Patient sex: M
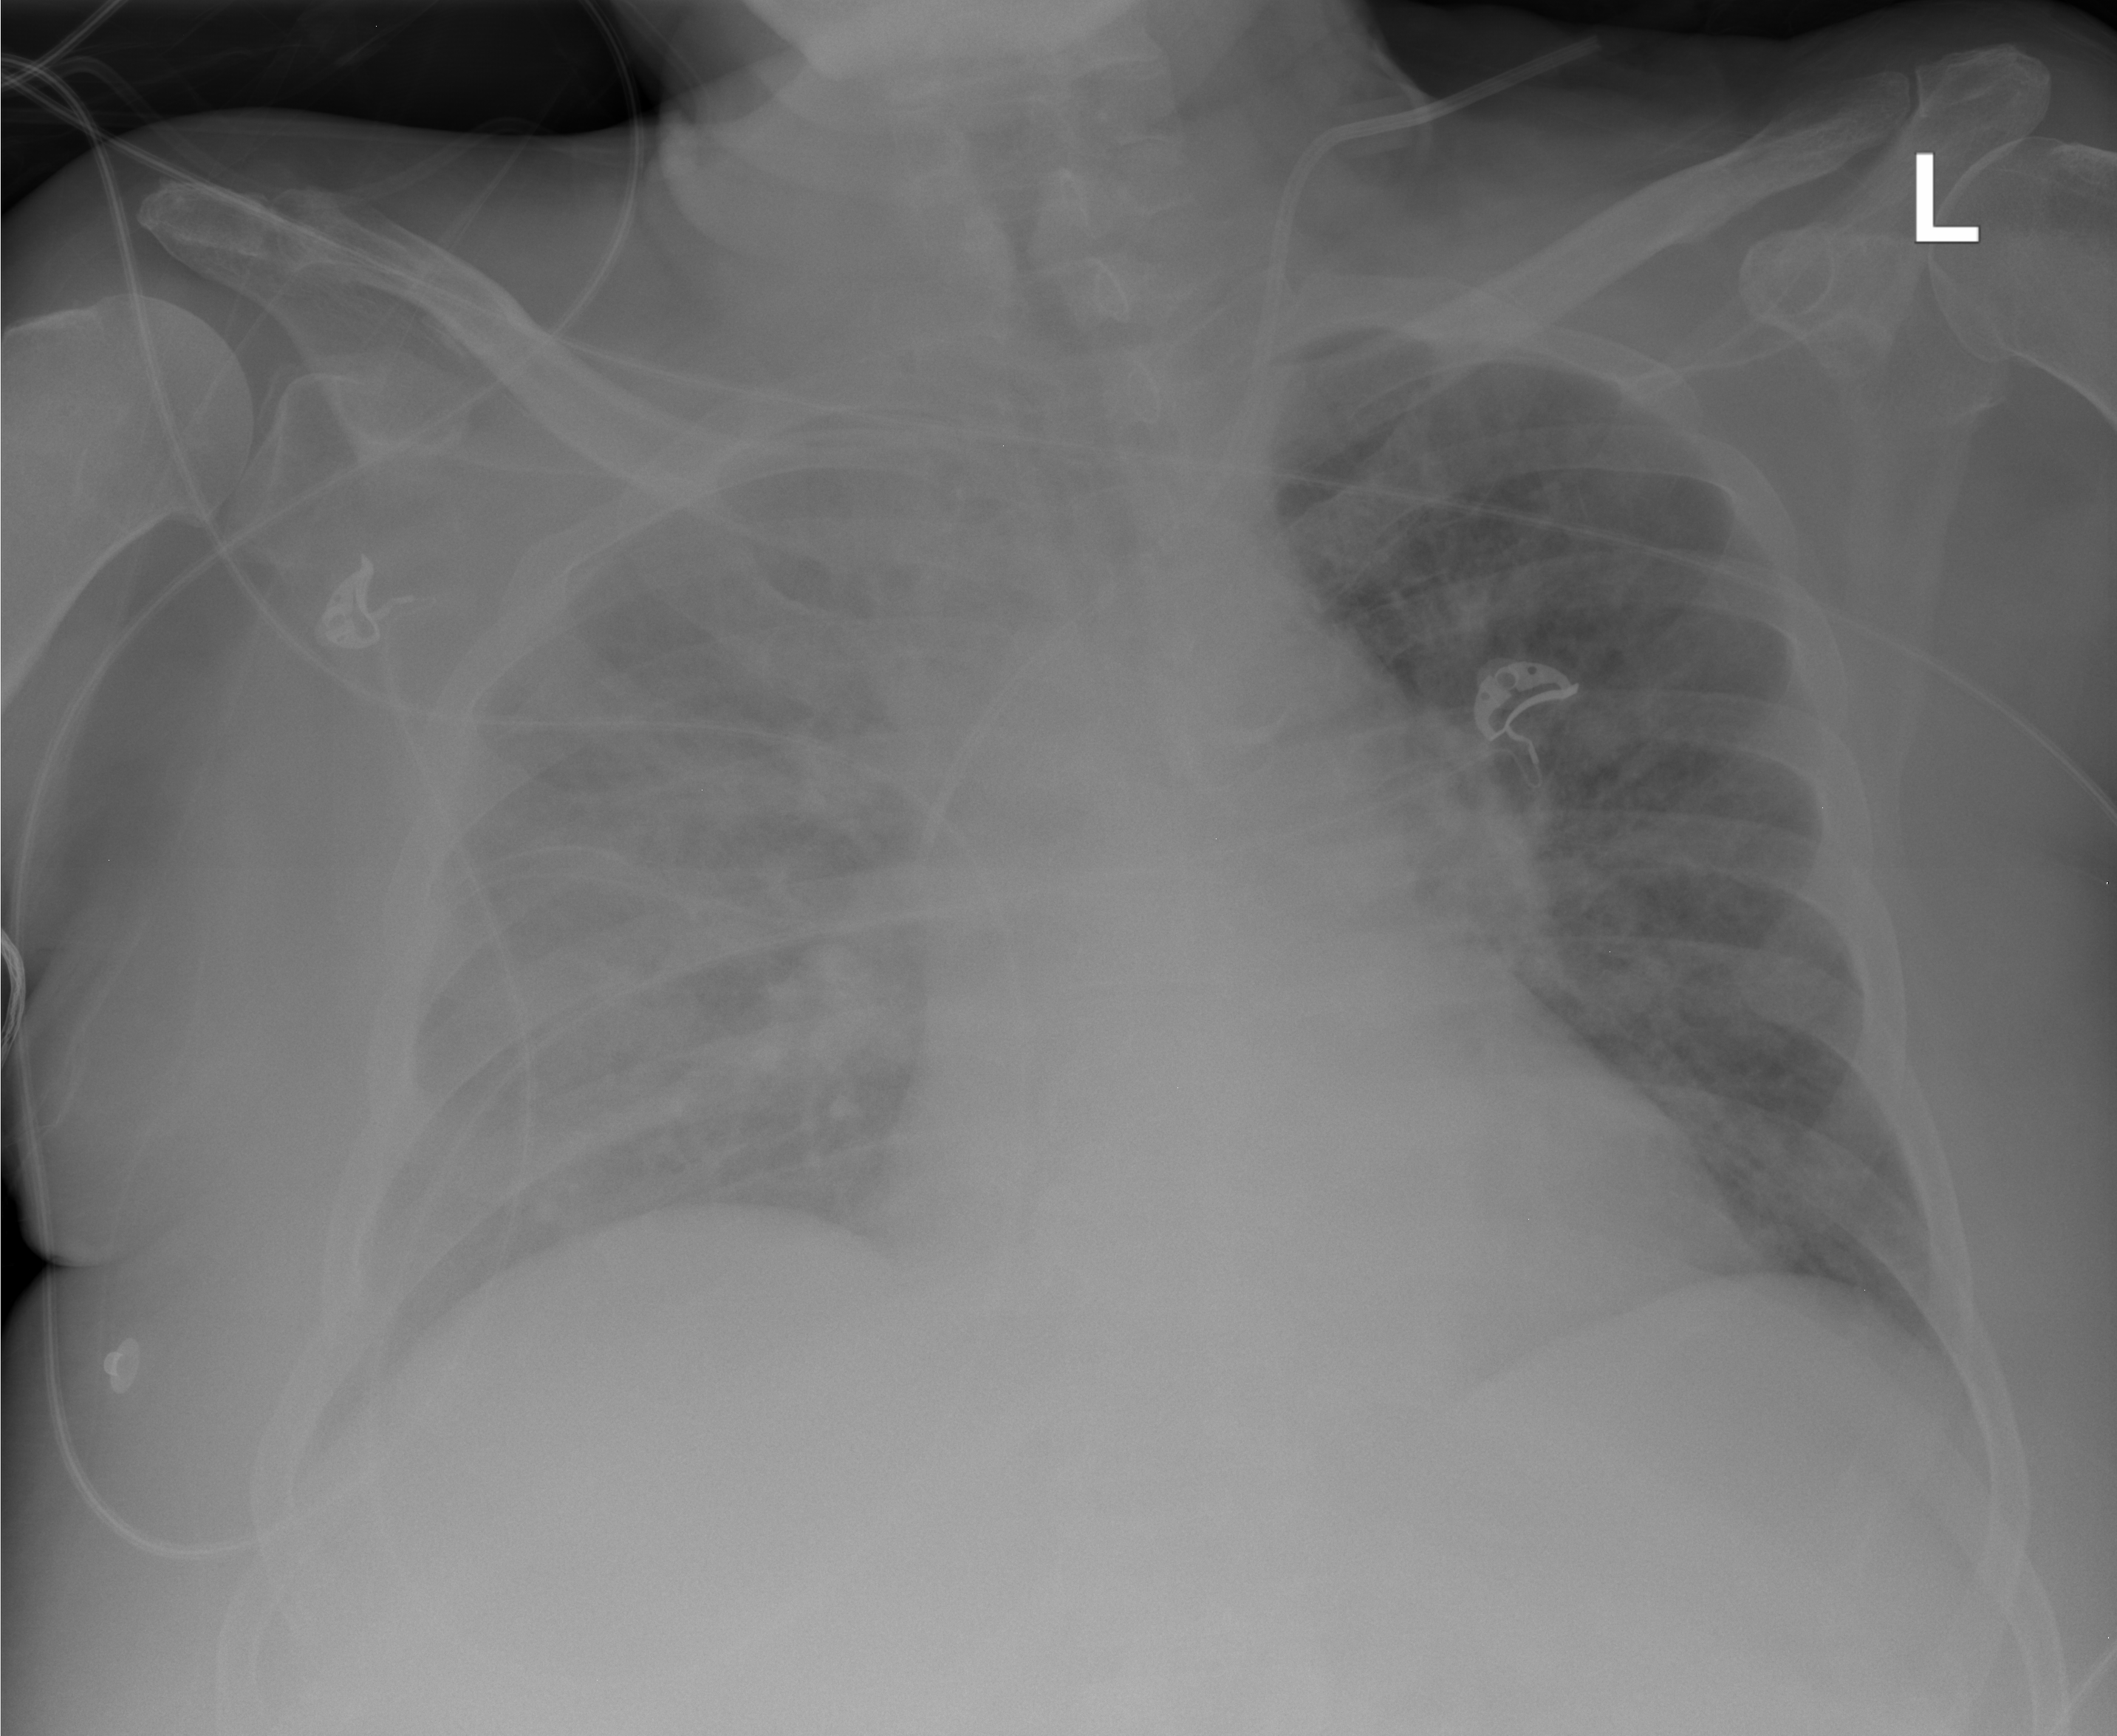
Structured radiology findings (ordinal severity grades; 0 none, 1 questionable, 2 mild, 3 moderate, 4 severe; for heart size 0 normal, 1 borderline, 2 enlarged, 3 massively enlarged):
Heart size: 0
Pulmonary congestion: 0
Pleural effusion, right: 0
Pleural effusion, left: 0
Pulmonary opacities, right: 3
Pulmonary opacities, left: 2
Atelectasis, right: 0
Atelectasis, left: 2